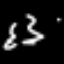
Label: squiggle